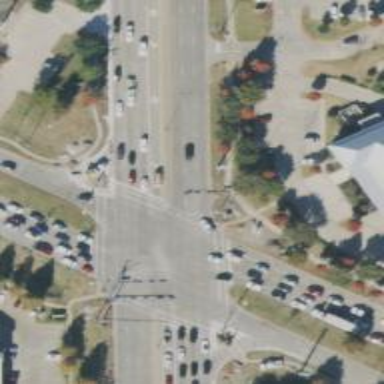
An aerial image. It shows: Marked footway crossing with lines.